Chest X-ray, AP view. Patient: 68 years old, sex M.
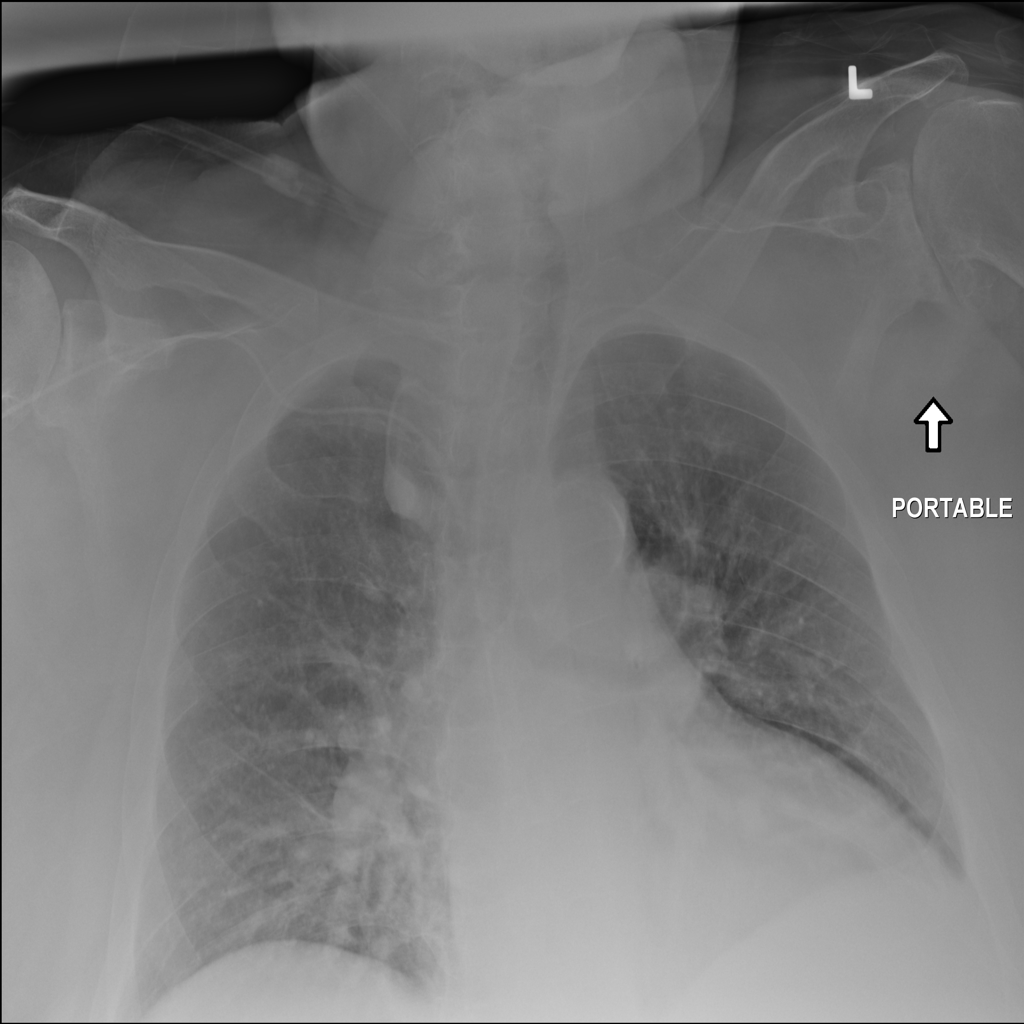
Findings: No Finding